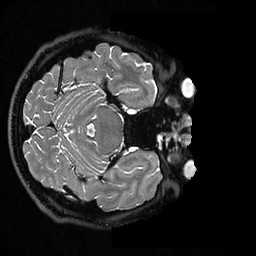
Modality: T2w
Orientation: axial
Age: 29
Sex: male
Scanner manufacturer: ge
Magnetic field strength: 3 T
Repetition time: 3.202 s
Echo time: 0.05917 s